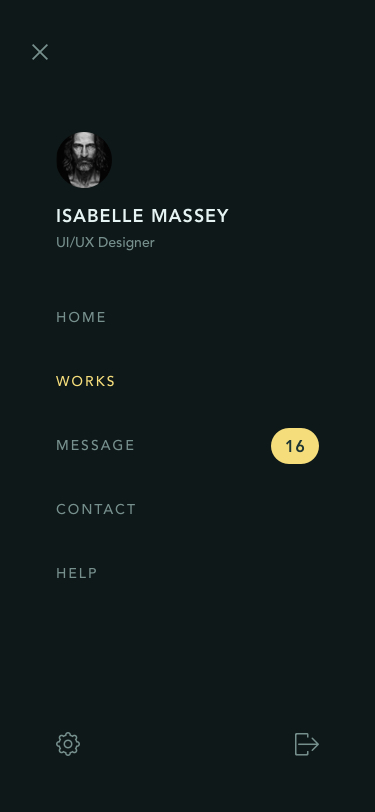
Text in this UI design:
Home
works
message
contact
16
help
Isabelle Massey
ui/ux Designer